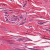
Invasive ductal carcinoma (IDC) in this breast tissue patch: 0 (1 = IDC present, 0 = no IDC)